При протекании электрического тока в некоторой среде вектора плотности тока $j$ совпадает с распределением вектора напряженности электрического поля $E$. Поэтому, изучая распределение токов, можно делать выводы о структуре электрического поля. В данном задании в качестве среды используется обычная вода.
Часть A. Параллельные электроды Расположите в тарелке два линейных электрода параллельно друг другу, залете их водой (вода должна покрывать электроды, но не касаться места соединения алюминиевого электрода с соединительным проводом).
Исследуйте зависимость потенциала от расстояния $x$ до отрицательного электрода в области между электродами для двух различных расстояний $l$ между электродами. Постройте графики полученных зависимостей.
Часть B. Радиальное растекание Расположите в тарелке кольцевой электрод, а в ее центре «точечный» электрод (он должен быть отрицательный).
Используя полученные данные, определите скачки потенциала $\Delta \varphi _{(+)}$ и $\Delta \varphi _{(-)}$ на положительном и отрицательном электродах.
Исследуйте зависимость потенциала от расстояния $r$ до центрального электрода.
Покажите теоретически, что распределение потенциала при радиально симметричном распределении электрического тока может быть описано формулой
На основании результатов измерений проверьте справедливость формулы $(1)$ в данном эксперименте. Определите экспериментальные значения коэффициентов данной зависимости.
Часть C. Два «точечных» источника Расположите два «точечных» электрода на линейке близко к ее краям.
Определите эффективный радиус электрода $r_0$, используя все экспериментальные данные.
Исследуйте распределение потенциала вдоль прямой, соединяющей центры электродов. Постройте график зависимости потенциала от расстояния $x$ до отрицательного электрода.
Покажите теоретически, что в данном случае распределение потенциала может быть описано формулой \begin{equation} \begin{equation} \begin{equation} \varphi _{(x)} = A+B ~\ln\left( \frac{x}{l-x} \right) \tag{2}\end{equation}где $l$ — расстояние между центрами электродов.
На основании проведенных измерений проверьте применимость формулы $(2)$ в данном случае. Определите экспериментальные значения коэффициентов $A$, $B$ в формуле $(2)$.
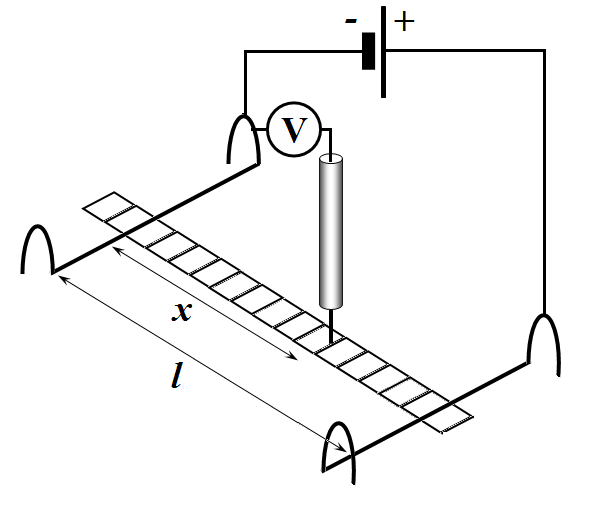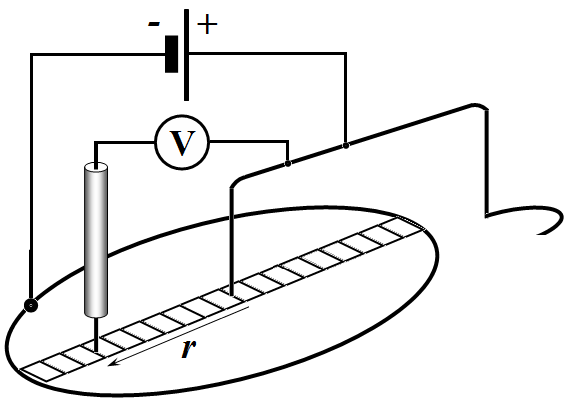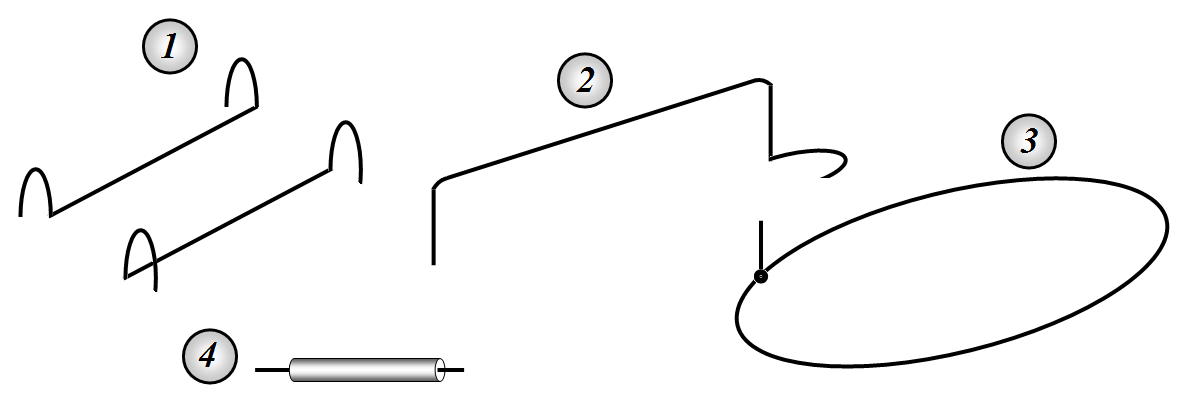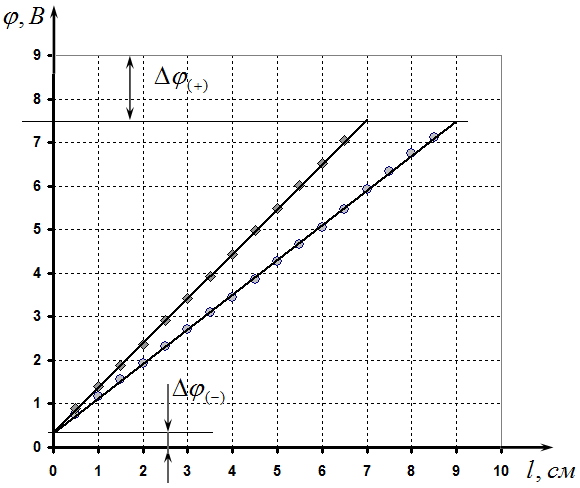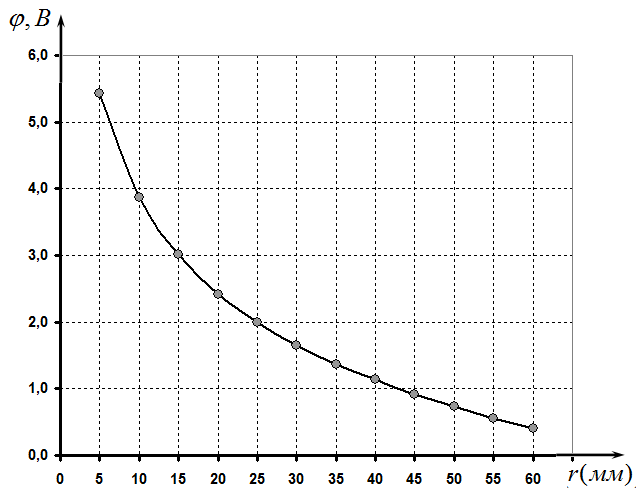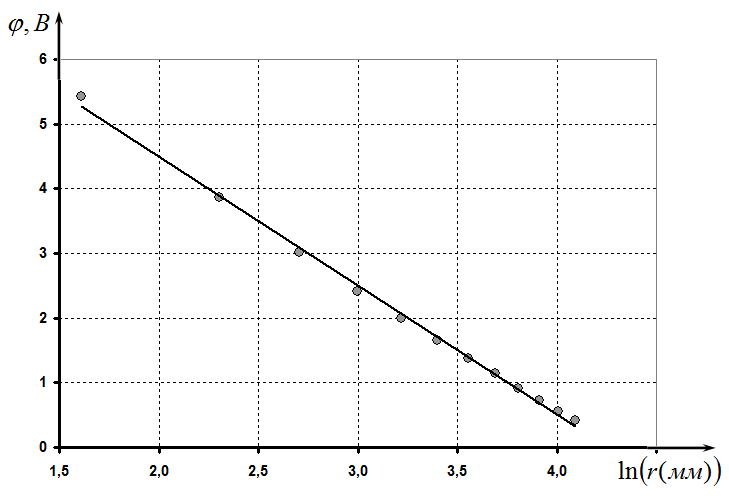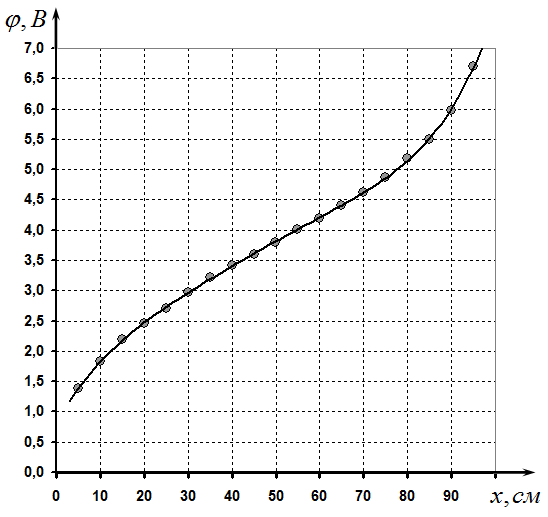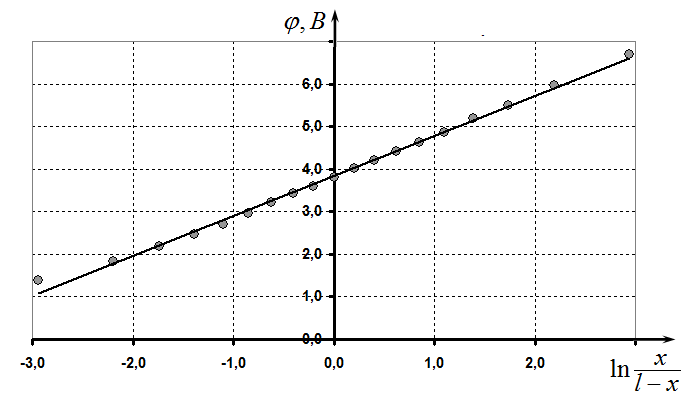
Исследуйте зависимость потенциала от расстояния $x$ до отрицательного электрода в области между электродами для двух различных расстояний $l$ между электродами. Постройте графики полученных зависимостей.
Решение: Результаты измерений зависимости потенциала $\varphi(x)$ от расстояния $x$ до положительного электрода при двух различных расстояниях между электродами $l$ представлены в таблице. Графики полученных зависимостей представлены на рисунке ниже. | Распределение потенциала $\varphi(x)$ | | | | | --- | --- | --- | --- | | $l = 9.0~см$ | | $l = 7.0~см$ | | | $x,~см$ | $\varphi(x),~B$ | $x,~ см$ | $\varphi(x),~ B$ | | 8.5 | 7.12 | 6.5 | 7.05 | | 8.0 | 6.76 | 6.0 | 6.52 | | 7.5 | 6.34 | 5.5 | 6.01 | | 7.0 | 5.93 | 5.0 | 5.49 | | 6.5 | 5.47 | 4.5 | 4.98 | | 6.0 | 5.06 | 4.0 | 4.43 | | 5.5 | 4.67 | 3.5 | 3.93 | | 5.0 | 4.26 | 3.0 | 3.42 | | 4.5 | 3.85 | 2.5 | 2.91 | | 4.0 | 3.45 | 2.0 | 2.37 | | 3.5 | 3.09 | 1.5 | 1.88 | | 3.0 | 2.71 | 1.0 | 1.41 | | 2.5 | 2.31 | 0.5 | 0.90 | | 2.0 | 1.92 | | | | 1.5 | 1.55 | | | | 1.0 | 1.16 | | | | 0.5 | 0.75 | | |
Ответ: | Распределение потенциала $\varphi(x)$ | | | | | --- | --- | --- | --- | | $l = 9.0~см$ | | $l = 7.0~см$ | | | $x,~см$ | $\varphi(x),~B$ | $x,~ см$ | $\varphi(x),~ B$ | | 8.5 | 7.12 | 6.5 | 7.05 | | 8.0 | 6.76 | 6.0 | 6.52 | | 7.5 | 6.34 | 5.5 | 6.01 | | 7.0 | 5.93 | 5.0 | 5.49 | | 6.5 | 5.47 | 4.5 | 4.98 | | 6.0 | 5.06 | 4.0 | 4.43 | | 5.5 | 4.67 | 3.5 | 3.93 | | 5.0 | 4.26 | 3.0 | 3.42 | | 4.5 | 3.85 | 2.5 | 2.91 | | 4.0 | 3.45 | 2.0 | 2.37 | | 3.5 | 3.09 | 1.5 | 1.88 | | 3.0 | 2.71 | 1.0 | 1.41 | | 2.5 | 2.31 | 0.5 | 0.90 | | 2.0 | 1.92 | | | | 1.5 | 1.55 | | | | 1.0 | 1.16 | | | | 0.5 | 0.75 | | | Ответ: Распределение потенциала $\varphi(x)$$l = 9.0~см$$l = 7.0~см$$x,~см$$\varphi(x),~B$$x,~ см$$\varphi(x),~ B$8.57.126.57.058.06.766.06.527.56.345.56.017.05.935.05.496.55.474.54.986.05.064.04.435.54.673.53.935.04.263.03.424.53.852.52.914.03.452.02.373.53.091.51.883.02.711.01.412.52.310.50.902.01.921.51.551.01.160.50.75

Используя полученные данные, определите скачки потенциала $\Delta \varphi _{(+)}$   и  $\Delta \varphi _{(-)}$ на положительном и отрицательном электродах.
Решение: Полученные зависимости являются линейными, описываемыми функциями \begin{equation}\varphi (x) = ax+b\tag{1}\end{equation}Коэффициенты этих зависимостей могут быть найдены различными способами, наиболее точный из которых – метод наименьших квадратов. Предельное значение $\varphi (x \rightarrow 0)$ отлично от нуля, и это значение показывает величину скачка потенциала на отрицательном электроде\begin{equation}\Delta\varphi _{(-)} =\varphi(0) =b\tag{2}\end{equation}Второе предельное значение $\varphi (x \rightarrow l)$ отлично от напряжения источника $U_0$, в чем проявляется наличие скачка потенциала вблизи положительного электрода. Поэтому величина этого скачка равна\begin{equation}\Delta\varphi _{(+)} = U_0 - \varphi(l) =U_0-(al+b)\tag{3}\end{equation}Аналогично, предельное значение $\varphi (x \rightarrow l)$ отлично от нуля, в чем проявляется наличие скачка потенциала вблизи отрицательного электрода.В таблице ниже представлены расчеты по МНК параметров линейных зависимостей $(1)$ и их погрешностей, а также величины скачков потенциалов (и их погрешности), найденные по формулам $(2)$—$(3)$. | $l,~см$ | $a,~ {В}/{см}$ | $b,~ В$ | $\Delta\varphi _{(+)}, ~В$ | $\Delta\varphi _{(-)}, ~В$ | | --- | --- | --- | --- | --- | | 9 см | $0.80 \pm 0.01$ | $0.32 \pm 0.04$ | $1.51 \pm 0.08$ | $0.32 \pm 0.04$ | | 7 см | $1.03 \pm 0.01$ | $0.35 \pm 0.03$ | $1.46 \pm 0.05$ | $0.35 \pm 0.03$ | | Среднее | | | $1.48$ | $0.34$ |
Ответ: | $l,~см$ | $a,~ {В}/{см}$ | $b,~ В$ | $\Delta\varphi _{(+)}, ~В$ | $\Delta\varphi _{(-)}, ~В$ | | --- | --- | --- | --- | --- | | 9 см | $0.80 \pm 0.01$ | $0.32 \pm 0.04$ | $1.51 \pm 0.08$ | $0.32 \pm 0.04$ | | 7 см | $1.03 \pm 0.01$ | $0.35 \pm 0.03$ | $1.46 \pm 0.05$ | $0.35 \pm 0.03$ | | Среднее | | | $1.48$ | $0.34$ | Ответ: $l,~см$$a,~ {В}/{см}$$b,~ В$$\Delta\varphi _{(+)}, ~В$$\Delta\varphi _{(-)}, ~В$9 см$0.80 \pm 0.01$$0.32 \pm 0.04$$1.51 \pm 0.08$$0.32 \pm 0.04$7 см$1.03 \pm 0.01$$0.35 \pm 0.03$$1.46 \pm 0.05$$0.35 \pm 0.03$Среднее$1.48$$0.34$

Исследуйте зависимость потенциала от расстояния $r$ до центрального электрода. Постройте график полученной зависимости.

 Радиус центрального электрода $r_0=1.2 ~мм$, радиус кольцевого электрода $R=6.5~ см$.Результаты измерений зависимости потенциала от расстояния до центра центрального электрода представлены в таблице и на графике ниже.

Ответ:

$r,~ мм$51015202530354045505560$\ln r$1.6092.3032.7082.9963.2193.4013.5553.6893.8073.9124.0074.094$\varphi, ~В$5.433.873.012.411.991.651.371.140.920.730.560.41

Ответ:

Рис. 3.
Решение: Радиус центрального электрода $r_0=1.2 ~мм$, радиус кольцевого электрода $R=6.5~ см$.Результаты измерений зависимости потенциала от расстояния до центра центрального электрода представлены в таблице и на графике ниже. | $r,~ мм$ | 5 | 10 | 15 | 20 | 25 | 30 | 35 | 40 | 45 | 50 | 55 | 60 | | --- | --- | --- | --- | --- | --- | --- | --- | --- | --- | --- | --- | --- | | $\ln r$ | 1.609 | 2.303 | 2.708 | 2.996 | 3.219 | 3.401 | 3.555 | 3.689 | 3.807 | 3.912 | 4.007 | 4.094 | | $\varphi, ~В$ | 5.43 | 3.87 | 3.01 | 2.41 | 1.99 | 1.65 | 1.37 | 1.14 | 0.92 | 0.73 | 0.56 | 0.41 |
Ответ: | $r,~ мм$ | 5 | 10 | 15 | 20 | 25 | 30 | 35 | 40 | 45 | 50 | 55 | 60 | | --- | --- | --- | --- | --- | --- | --- | --- | --- | --- | --- | --- | --- | | $\ln r$ | 1.609 | 2.303 | 2.708 | 2.996 | 3.219 | 3.401 | 3.555 | 3.689 | 3.807 | 3.912 | 4.007 | 4.094 | | $\varphi, ~В$ | 5.43 | 3.87 | 3.01 | 2.41 | 1.99 | 1.65 | 1.37 | 1.14 | 0.92 | 0.73 | 0.56 | 0.41 | Ответ: $r,~ мм$51015202530354045505560$\ln r$1.6092.3032.7082.9963.2193.4013.5553.6893.8073.9124.0074.094$\varphi, ~В$5.433.873.012.411.991.651.371.140.920.730.560.41

Покажите теоретически, что распределение потенциала при радиально симметричном распределении электрического тока может быть описано формулой  \begin{equation}  \varphi _{(r)} = A+B ~\ln\left( \frac{r}{r_0}  \right)  \tag{1}\end{equation}где $r_0$ — эффективный радиус центрального электрода. (Из-за наличия области двойного слоя эффективный радиус может незначительно превышать радиус самого электрода.)
Решение: Так как распределение токов является радиально симметричным, то зависимость плотности тока от расстояния до центральной точки будет обратно пропорциональной $j \propto{a}/{r}$. По закону Ома такой же будет зависимость напряженности поля от расстояния $E={a}/{r}$ . Распределение потенциала можно найти, проинтегрировав выражение для напряженности по расстоянию \[\Delta\varphi=-\int\limits_{r_0}^rE~\mathrm{d}r = -a \ln \frac{r}{r_0},\]то есть зависимость является логарифмической, приведенной в условии. Параметры этой зависимости определяются граничными условиями: Из этих условий следует, что исследуемая зависимость имеет вид\begin{equation}\varphi(r)=\Delta\varphi_{(-)}+\cfrac{(U_0-\Delta\varphi_{(+)})-\Delta\varphi_{(-)}}{\ln({R}/{r_0})} \ln\frac{r}{r_0}\tag{4}\end{equation}то есть параметры приведенной зависимости выражаются через характеристики системы следующим образом\begin{equation}A=\Delta\varphi_{(-)},\qquad B=\cfrac{(U_0-\Delta\varphi_{(+)})-\Delta\varphi_{(-)}}{\ln({R}/{r_0})}.\tag{5}\end{equation}По данным измерений в части A можно рассчитать численное значение параметра $A\approx 0.66B$, для расчета параметра $B$ необходимо знать эффективный радиус электрода.

На основании результатов измерений проверьте справедливость формулы $(1)$ в данном эксперименте. Определите экспериментальные значения коэффициентов данной зависимости.
Решение: Построим зависимость потенциала $\varphi$ от $\ln r$\begin{equation}\varphi=A'+B' \ln r\tag{6}\end{equation} Для дальнейшего существенно, что измерено в миллиметрах.
Ответ: Полученная зависимость оказалась линейной, что подтверждает справедливость приведенной в условии формулы $(1)$.Обработка данной зависимости методом наименьших квадратов приводит к следующим значениям коэффициентов \[A'=(0.73\pm0.05)~В,\qquad B'=(0.434\pm0.015)~В\]

Определите эффективный радиус электрода $r_0$, используя все экспериментальные данные. Погрешность в данном пункте оценивать не надо!

 Сравнивая теоретическую зависимость с построенной по экспериментальным данным, находим, что они отличаются постоянным слагаемым\begin{equation}\varphi=A+B \ln\frac{r}{r_0}=A+B \ln r - B \ln r_0 =A'+B' \ln r.\tag{7}\end{equation}	Таким образом, связь между коэффициентами теоретической и экспериментальной зависимости выражается формулами\begin{equation}A'=A-B \ln r_0,\qquad B'=B.\tag{8}\end{equation}Из этих формул следует, что эффективный радиус электрода может быть найден по формуле

Ответ:

 \begin{equation}r_0=\exp{\frac{A-A'}{B'}}\approx0.85~мм\tag{9}\end{equation}

 Можно также оценить значение эффективного радиуса с помощью значения коэффициента $B$, из его теоретического значения\begin{equation}B=\cfrac{(U_0-\Delta\varphi_{(+)})-\Delta\varphi_{(-)}}{\ln({R}/{r_0})} \implies r_0=R\exp \left (-\frac{U_0-\Delta\varphi_{(+)})-\Delta\varphi_{(-)}}{B}\right)\approx1.8 ~мм\end{equation}	Однако, погрешность такого расчета заметно выше.
Решение: Сравнивая теоретическую зависимость с построенной по экспериментальным данным, находим, что они отличаются постоянным слагаемым\begin{equation}\varphi=A+B \ln\frac{r}{r_0}=A+B \ln r - B \ln r_0 =A'+B' \ln r.\tag{7}\end{equation} Таким образом, связь между коэффициентами теоретической и экспериментальной зависимости выражается формулами\begin{equation}A'=A-B \ln r_0,\qquad B'=B.\tag{8}\end{equation}Из этих формул следует, что эффективный радиус электрода может быть найден по формуле Можно также оценить значение эффективного радиуса с помощью значения коэффициента $B$, из его теоретического значения\begin{equation}B=\cfrac{(U_0-\Delta\varphi_{(+)})-\Delta\varphi_{(-)}}{\ln({R}/{r_0})} \implies r_0=R\exp \left (-\frac{U_0-\Delta\varphi_{(+)})-\Delta\varphi_{(-)}}{B}\right)\approx1.8 ~мм\end{equation} Однако, погрешность такого расчета заметно выше.
Ответ: \begin{equation}r_0=\exp{\frac{A-A'}{B'}}\approx0.85~мм\tag{9}\end{equation}  Можно также оценить значение эффективного радиуса с помощью значения коэффициента $B$, из его теоретического значения\begin{equation}B=\cfrac{(U_0-\Delta\varphi_{(+)})-\Delta\varphi_{(-)}}{\ln({R}/{r_0})} \implies r_0=R\exp \left (-\frac{U_0-\Delta\varphi_{(+)})-\Delta\varphi_{(-)}}{B}\right)\approx1.8 ~мм\end{equation} Однако, погрешность такого расчета заметно выше.

Исследуйте распределение потенциала вдоль прямой, соединяющей центры электродов. Постройте график зависимости потенциала от расстояния $x$ до отрицательного электрода.
Решение: Измерения проведены при расстоянии между электродами равным $l=100 ~мм$ .Результаты измерений зависимости потенциала $\varphi(x)$ между двумя «точечными» электродами от расстояния до положительного электрода представлены в таблице и на графике ниже. | $x, ~ мм$ | 95 | 90 | 85 | 80 | 75 | 70 | 65 | 60 | 55 | 50 | | --- | --- | --- | --- | --- | --- | --- | --- | --- | --- | --- | | $\varphi,~В$ | 6.7 | 5.97 | 5.5 | 5.18 | 4.87 | 4.62 | 4.41 | 4.2 | 4.01 | 3.8 | | $\ln \dfrac{x}{l-x} $ | 2.944 | 2.197 | 1.735 | 1.386 | 1.099 | 0.847 | 0.619 | 0.405 | 0.201 | 0.000 | | | | | | | | | | | | | | $x, ~ мм$ | 45 | 40 | 35 | 30 | 25 | 20 | 15 | 10 | 5 | $-$ | | $\varphi,~В$ | 3.6 | 3.42 | 3.22 | 2.97 | 2.71 | 2.46 | 2.19 | 1.83 | 1.38 | $-$ | | $\ln \dfrac{x}{l-x} $ | -0.201 | -0.405 | -0.619 | -0.847 | -1.099 | -1.386 | -1.735 | -2.197 | -2.944 | $-$ |
Ответ: | $x, ~ мм$ | 95 | 90 | 85 | 80 | 75 | 70 | 65 | 60 | 55 | 50 | | --- | --- | --- | --- | --- | --- | --- | --- | --- | --- | --- | | $\varphi,~В$ | 6.7 | 5.97 | 5.5 | 5.18 | 4.87 | 4.62 | 4.41 | 4.2 | 4.01 | 3.8 | | $\ln \dfrac{x}{l-x} $ | 2.944 | 2.197 | 1.735 | 1.386 | 1.099 | 0.847 | 0.619 | 0.405 | 0.201 | 0.000 | | | | | | | | | | | | | | $x, ~ мм$ | 45 | 40 | 35 | 30 | 25 | 20 | 15 | 10 | 5 | $-$ | | $\varphi,~В$ | 3.6 | 3.42 | 3.22 | 2.97 | 2.71 | 2.46 | 2.19 | 1.83 | 1.38 | $-$ | | $\ln \dfrac{x}{l-x} $ | -0.201 | -0.405 | -0.619 | -0.847 | -1.099 | -1.386 | -1.735 | -2.197 | -2.944 | $-$ | Ответ: $x, ~ мм$95908580757065605550$\varphi,~В$6.75.975.55.184.874.624.414.24.013.8$\ln \dfrac{x}{l-x} $2.9442.1971.7351.3861.0990.8470.6190.4050.2010.000$x, ~ мм$45403530252015105$-$$\varphi,~В$3.63.423.222.972.712.462.191.831.38$-$$\ln \dfrac{x}{l-x} $-0.201-0.405-0.619-0.847-1.099-1.386-1.735-2.197-2.944$-$

Покажите теоретически, что в данном случае распределение потенциала может быть описано формулой  \begin{equation}  \varphi _{(x)} = A+B ~\ln\left( \frac{x}{l-x}  \right)  \tag{2}\end{equation}где $l$ — расстояние между центрами электродов. Рассчитайте численные значения коэффициентов $A$, $B$ в формуле $(2)$, используя данные, полученные в частях A и B.

 Формула\begin{equation}\varphi (x)=A+B \ln\left(\frac{x}{l-x}\right),\tag{10}\end{equation}Следует непосредственно из полученной формулы (4) и принципа суперпозиции.Для определения коэффициентов в этой формуле запишем значения потенциалов на поверхности электродов\begin{equation}\varphi (r_0)=\Delta\varphi_{(-)}=A-B \ln\frac{r}{r_0}\\\varphi(l-r_0)=U-\Delta\varphi_{(+)}= A+B\ln\frac{r_0}{l-r_0}\tag{11}\end{equation}Из которых элементарно находим

Ответ:

 \begin{equation}A=\frac{U-\Delta\varphi{(+)} +\Delta\varphi{(-)}}{2}=3.9~В\\B=\frac{U-\Delta\varphi{(+)} +\Delta\varphi{(-)}}{2\ln\dfrac{r_0}{l-r_0}}\approx 0.87~В\tag{12}\end{equation}
Решение: Формула\begin{equation}\varphi (x)=A+B \ln\left(\frac{x}{l-x}\right),\tag{10}\end{equation}Следует непосредственно из полученной формулы (4) и принципа суперпозиции.Для определения коэффициентов в этой формуле запишем значения потенциалов на поверхности электродов\begin{equation}\varphi (r_0)=\Delta\varphi_{(-)}=A-B \ln\frac{r}{r_0}\\\varphi(l-r_0)=U-\Delta\varphi_{(+)}= A+B\ln\frac{r_0}{l-r_0}\tag{11}\end{equation}Из которых элементарно находим
Ответ: \begin{equation}A=\frac{U-\Delta\varphi{(+)} +\Delta\varphi{(-)}}{2}=3.9~В\\B=\frac{U-\Delta\varphi{(+)} +\Delta\varphi{(-)}}{2\ln\dfrac{r_0}{l-r_0}}\approx 0.87~В\tag{12}\end{equation}

На основании проведенных измерений проверьте применимость формулы $(2)$ в данном случае. Определите экспериментальные значения коэффициентов $A$, $B$ в формуле $(2)$.
Решение: Для доказательства применимости формулы $(10)$, построим график зависимости потенциала $\varphi$ от величины $\ln\left(\dfrac{x}{l-x} \right).$  Расчет параметров этой зависимости по МНК приводит к следующим значениям коэффициентов этой зависимости
Ответ: \begin{equation} A=(3.84\pm0.04)~В,\qquadB=(0.93\pm0.03)~В\tag{13}\end{equation}Что хорошо согласуется с теоретическими значениями, рассчитанным по предыдущим экспериментальным данным.
Темы:
E, Постоянный ток, Электричество, Потенциал, Электромагнетизм, IEPhO, Ток в среде